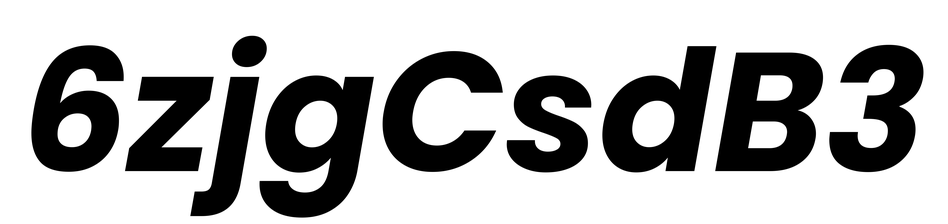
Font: Poppins-BoldItalic